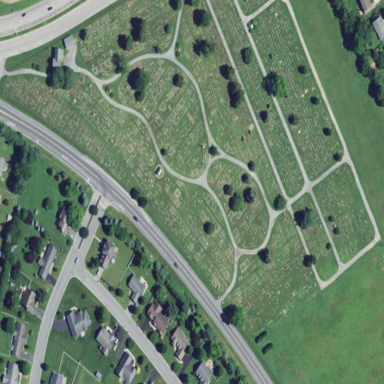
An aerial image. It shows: Cemetery with boundary fence marking its perimeter.